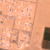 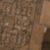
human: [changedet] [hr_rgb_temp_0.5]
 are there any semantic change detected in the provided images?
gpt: The entire desert area is urbanized.